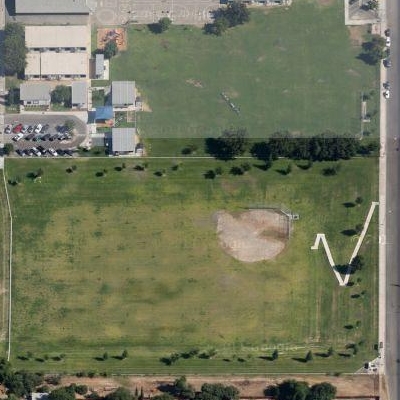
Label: Grass